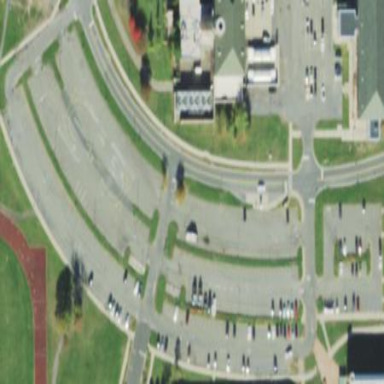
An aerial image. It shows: Parking area.